Question: Is it there any tool which will upgrade/convert/migrate my .net 2.0 framework code to .net 4.5 framework?
By default visual studio does this ,but i am looking for the tool which will analyse my code and migrate to 4.5 with analysis report.
for e.g if i migrate a form written at 2.0 framework to 4.5 framework,it should recommend me with the alternative keyword for migration to 4.5 framework.
Did anyone came across such a tool?any addin/extension for visual studio ?or any separate third party tools available for it?
EDIT : is it there any tool which suggest me to use a alternative to this , this <URL> provides alternative for all specific keywords/commands is it there any tool which suggest me while migrating
for e.g have a look at the below screenshot :

Here vs auto suggests an alternative obsolete type,i would like to get pre analyse reports of obsolete types before migration
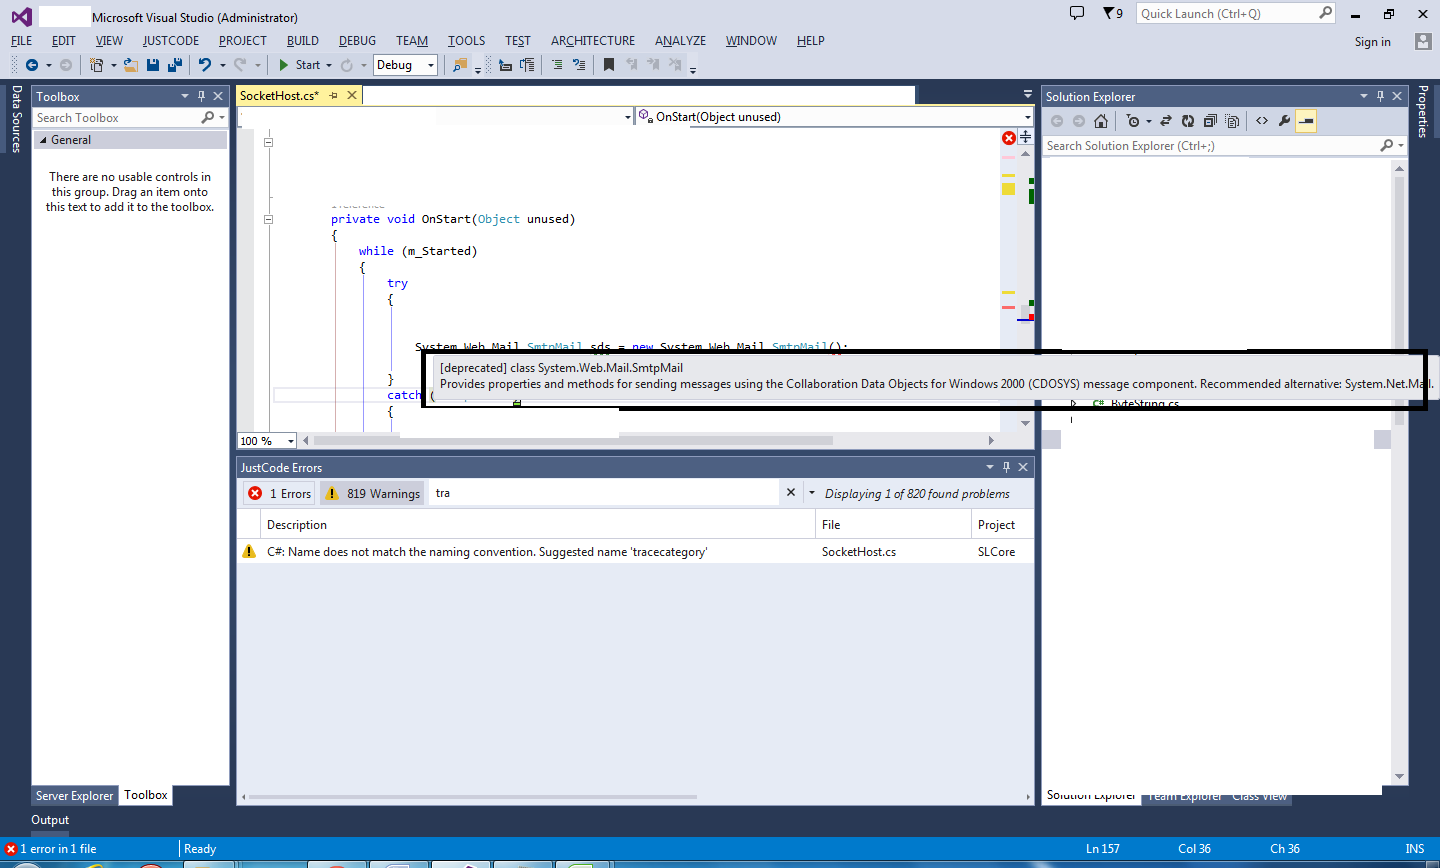
Answer: There is no tool because you do not need such a tool. Just open the project in Visual Studio 2013 or 2012. That's it. You're done.